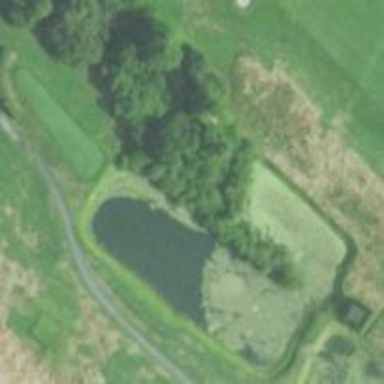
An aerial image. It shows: Scenic view of water hazard on golf course. The natural water feature adds beauty to the landscape.